Question: Two expression with A and B:

'''
A = 2^(3(log_3 n))
B = 6(n^2)
'''
As i need to indicate whether A is big-Oh, big-Omega, or big-theta of B,
is that 'A=O(B)'?
how to solve this?
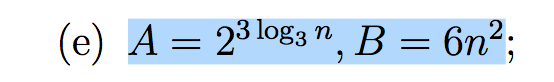
Answer: Let's do a ('log(x, b)' stands for a logarithm on 'b' base; 'log(x) = log(x, 2)' is a binary logarithm):
'''
A = 2 ** (3 * log(n, 3)) =
2 ** (log(n ** 3, 3)) =
2 ** (log(n ** 3) / log(3)) =
n ** (3 / log(3)) =
n ** (log(2 ** 3, 3)) =
n ** (log(8, 3)) ~
n ** 1.8928...
'''
When
'''
B = 6 * n**2
'''
Finally, algorithm 'A' has a better complexity than 'B' ('1.8928... < 2'):
'''
A = O(n**(log(8, 3)) ~ O(n**1.8928)
B = O(6 * n**2) = O(n**2)
'''